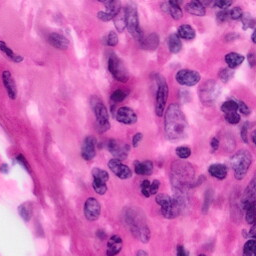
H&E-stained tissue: Pancreatic